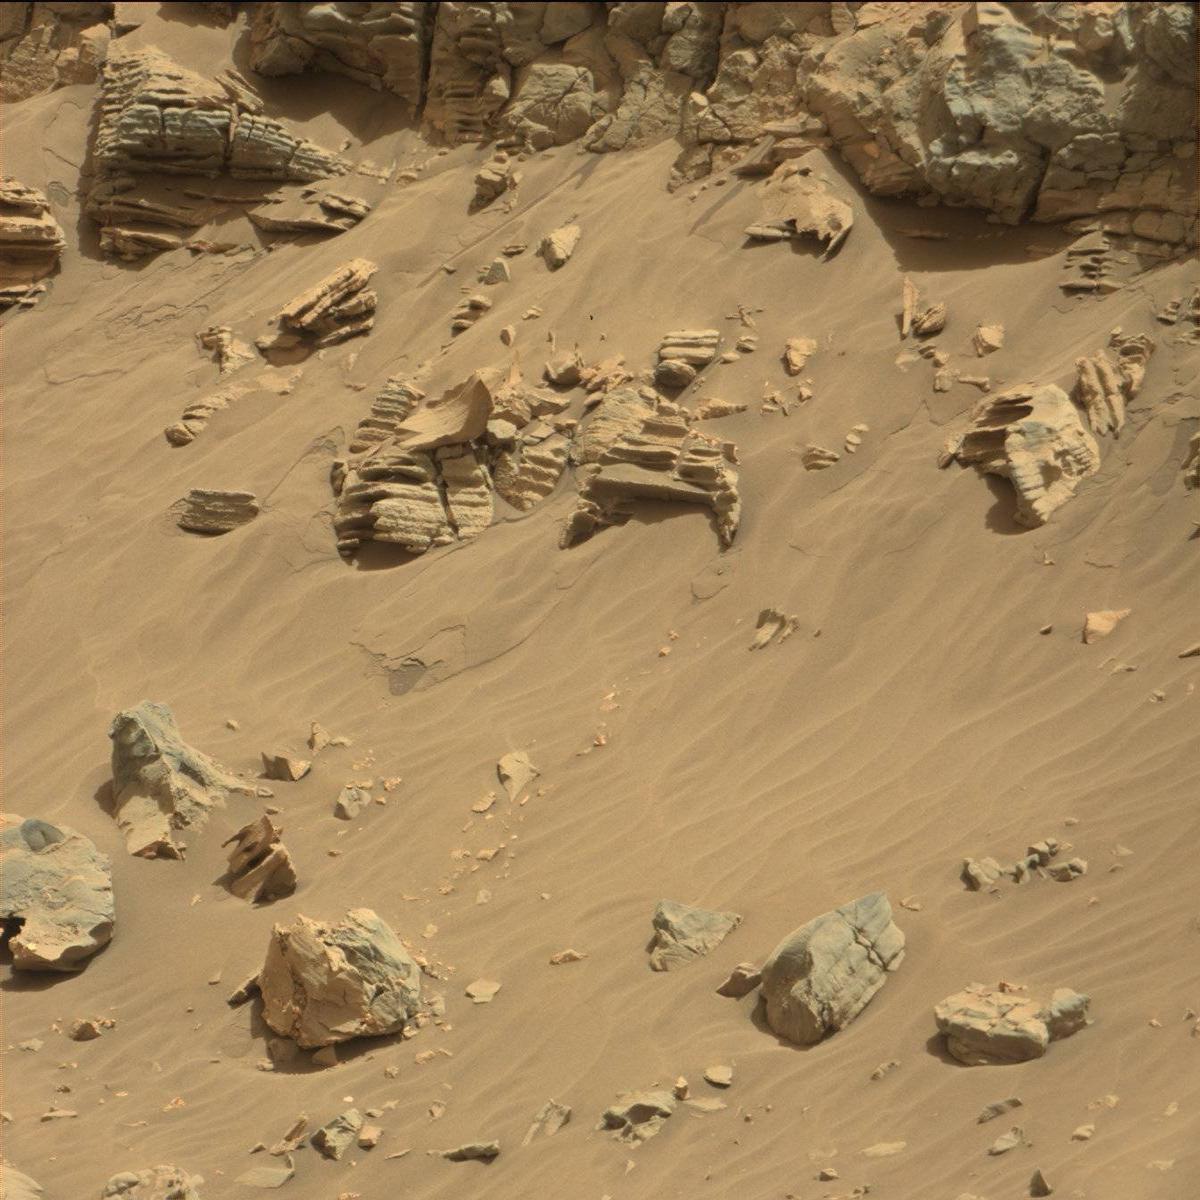
Terrain classes present: Bedrock, Sand / Soil